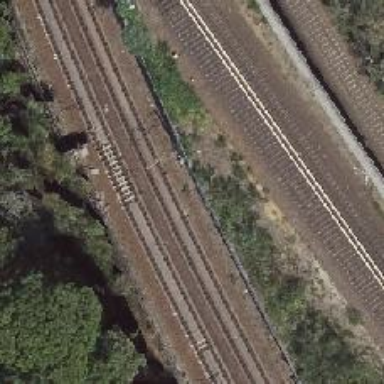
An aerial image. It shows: Rail line with contact line electrification. The railway is ballastless.